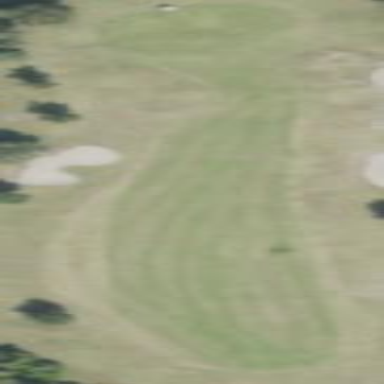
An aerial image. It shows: Golf fairway surrounded by grass.